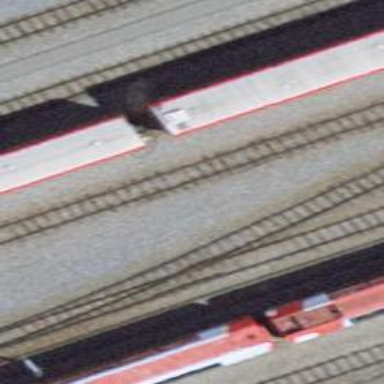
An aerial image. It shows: Narrow-gauge railway with single track running through yard. The railway is electrified with contact line.